Question: Looking for the easist/most scalable way to do a set "difference" in SQL Server see below.

If you can't tell from the picture i am looking for everything that is not in the intersection.
I have seen one way to do it:
'''
select * from (
(select 'test1' as a, 1 as b)
union all
(select 'test2' as a , 2 as b union all select 'test1' as a , 1 as b )
)un group by a,b having count(1)=1
'''
But i fear what would happen if i used two large sets (i will not be querying from select '' constant statements, my queries will be pulling from real tables.)
Possible solution...
'''
drop table #temp_a;
drop table #temp_b;
go
select * into #temp_a from (
select 1 as num, 'String' as two, 'int'as three, 'purple' as four union all
select 2 as num, 'dog' as two, 'int'as three, 'purple' as four union all
select 3 as num, 'dog' as two, 'int'as three, 'cat' as four ) a
select * into #temp_b from (
select 1 as num, 'String' as two, 'decimal'as three, 'purple' as four union all
select 2 as num, 'dog' as two, 'int'as three, 'purple' as four union all
select 3 as num, 'dog' as two, 'int'as three, 'dog' as four ) b
SELECT IsNull(a.num, b.num) A,IsNull(a.two, b.two) B, IsNull(a.three, b.three) C,
IsNull(a.four, b.four) D
FROM #temp_a a
FULL OUTER JOIN #temp_b b ON (a.num=b.num AND a.two=b.two and a.three=b.three and a.four=b.four)
WHERE (a.num is null or b.num is null )
'''
RESULTS:
> 1 String int purple3 dog int cat1 String dec purple3 dog int dog
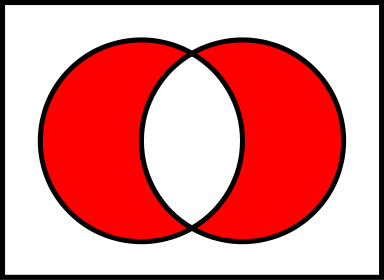
Answer: How about something like this?
'''
SELECT A, B FROM Table1 EXCEPT SELECT A,B FROM Table2
UNION
SELECT A, B FROM Table2 EXCEPT SELECT A,B FROM Table1
'''
Here is an example with the FULL OUTER JOIN method (assuming A is not nullable in both tables)
'''
SELECT IsNull(Table1.A, Table2.A) a,IsNull(Table1.B, Table2.B) B
FROM Table1
FULL OUTER JOIN Table2 ON (Table1.A=Table2.A AND Table1.B=Table2.B)
WHERE Table1.A is null or Table2.A is null
'''